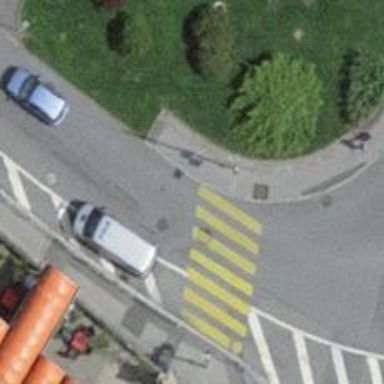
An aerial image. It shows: Zebra crossing controlled by traffic signals.